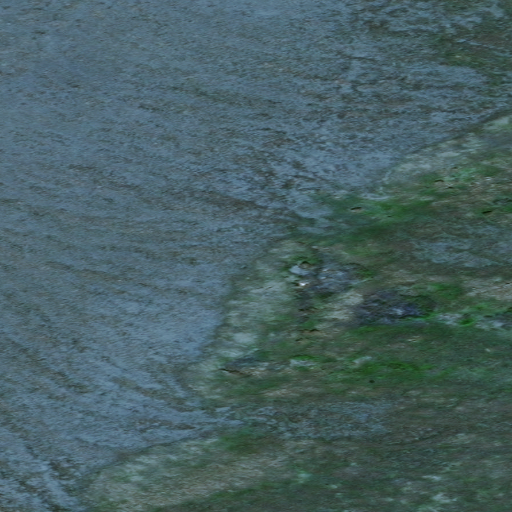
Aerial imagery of mountains in Alaska named Rolling Hills containing only unknown